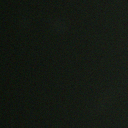
Screen state: off